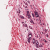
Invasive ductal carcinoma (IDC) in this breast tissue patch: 0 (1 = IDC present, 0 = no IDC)